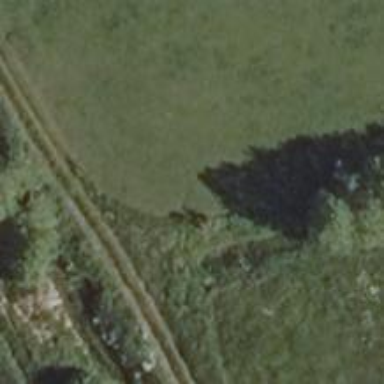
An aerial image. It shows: Row of deciduous broadleaved trees.